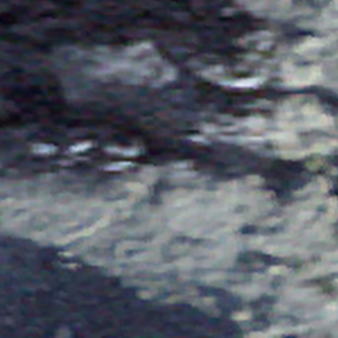
Label: other